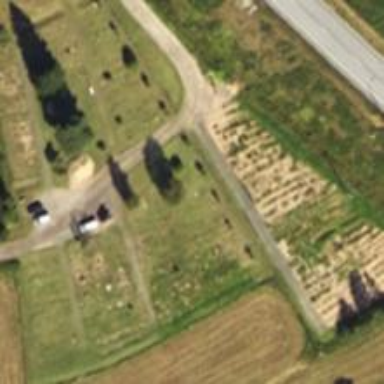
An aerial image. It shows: Cemetery.